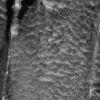
Atmospheric dust classification: not_dusty